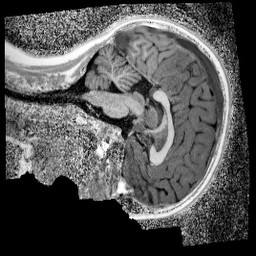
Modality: UNIT1_denoised
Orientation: sagittal
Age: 9
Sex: male
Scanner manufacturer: siemens
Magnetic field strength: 3 T
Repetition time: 4 s
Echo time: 0.00299 s